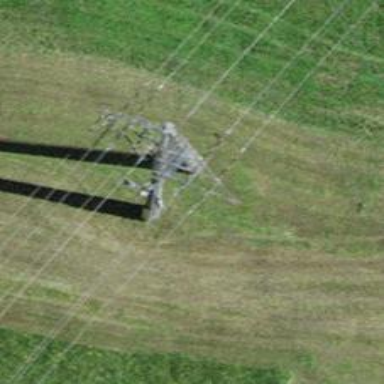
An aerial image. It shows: Power tower.